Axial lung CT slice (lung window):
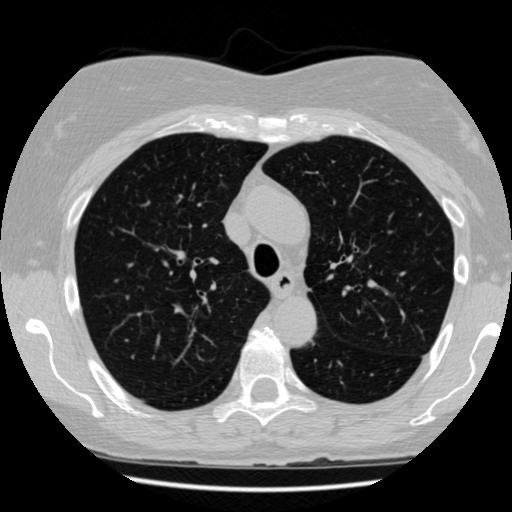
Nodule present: no